Question: Whenever I updated the value 1st time, it works fine. But whenever I updated it again within a minute. The problem started, Firebase keeps updating, and as a result the apps crash. Can anyone help?
'''
private void UpdatedStatus(String roomkey,String rents_not){
reference= FirebaseDatabase.getInstance().getReference("Room");
Query query = reference.orderByChild("Roomkey").equalTo(roomkey);
if (reference != null) {
query.addValueEventListener(new ValueEventListener() {
@Override
public void onDataChange(@NonNull DataSnapshot snapshot) {
for (DataSnapshot dataSnapshot1 : snapshot.getChildren())
{
String childPath=dataSnapshot1.getKey();
referenceUpdated = FirebaseDatabase
.getInstance().getReference("Room").child(childPath);
HashMap<String, Object> map = new HashMap<>();
map.put("Status", ""+rents_not);
referenceUpdated.updateChildren(map).addOnCompleteListener(new OnCompleteListener<Void>() {
@Override
public void onComplete(@NonNull Task<Void> task) {
Toast.makeText(getApplicationContext(), "Updated", Toast.LENGTH_SHORT).show();
finish();
dialog.dismiss();
}
});
}
}
@Override
public void onCancelled(@NonNull DatabaseError error) {
}
});
}
'''
}

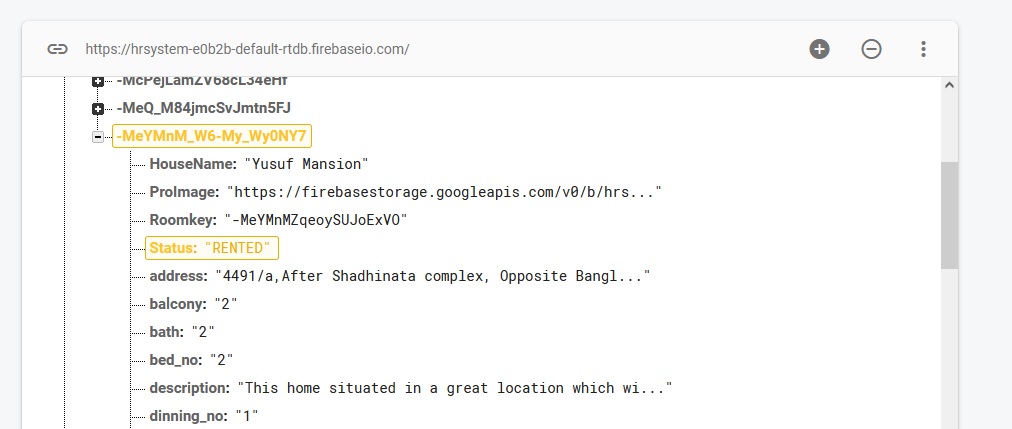
Answer: In your current code, you do the following:
1. Set up a query for rooms with "Roomkey" == roomkey.
2. Attach a listener for updates on rooms that match the query
3. Upon getting results, set each matching room's status to rents_not
When you call 'UpdatedStatus("room1", "AVAILABLE")', everything works "fine" (the room "room1" is changed to 'AVAILABLE', then the room is changed to 'AVAILABLE' again and finish.). Because you used 'addValueEventListener' to listen for updates to the matching rooms, your code gets rerun when the data changes. This is why I said the status is changed twice.
Next, when you call 'UpdatedStatus("room1", "RENTED")', you experience the crash. After calling 'UpdatedStatus' the second time, the status is changed to "RENTED", which fires of the listeners from 'UpdatedStatus("room1", "AVAILABLE")' and 'UpdatedStatus("room1", "RENTED")', constantly switching between "RENTED" and "AVAILABLE" forever.
You can fix this loop (and the double write) by using 'addSingleValueEventListener()' instead. This will execute and read from the query only .
'''
FirebaseDatabase mDatabase = FirebaseDatabase.getInstance();
DatabaseReference mRoomsRef = mDatabase.getReference("Room");
private void UpdatedStatus(String roomkey,String rents_not){
Query roomQuery = mRoomsRef.orderByChild("Roomkey").equalTo(roomkey);
roomQuery.addSingleValueEventListener(new ValueEventListener() {
@Override
public void onDataChange(@NonNull DataSnapshot snapshot) {
for (DataSnapshot childSnapshot: snapshot.getChildren())
{
String childPath = childSnapshot.getKey();
DatabaseReference childRef = childSnapshot.getReference();
HashMap<String, Object> map = new HashMap<>();
map.put("Status", ""+rents_not);
childRef.updateChildren(map)
.addOnCompleteListener(new OnCompleteListener<Void>() {
@Override
public void onComplete(@NonNull Task<Void> task) {
Toast.makeText(getApplicationContext(), "Updated", Toast.LENGTH_SHORT).show();
finish();
dialog.dismiss();
}
});
}
}
@Override
public void onCancelled(@NonNull DatabaseError error) {
Log.e(TAG, "Failed to get rooms for key: " + roomkey + "; " + error.getMessage());
}
});
}
}
'''